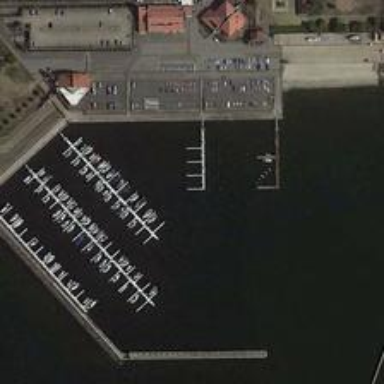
Many boats are in a port near a wharf .